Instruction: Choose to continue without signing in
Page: checkout
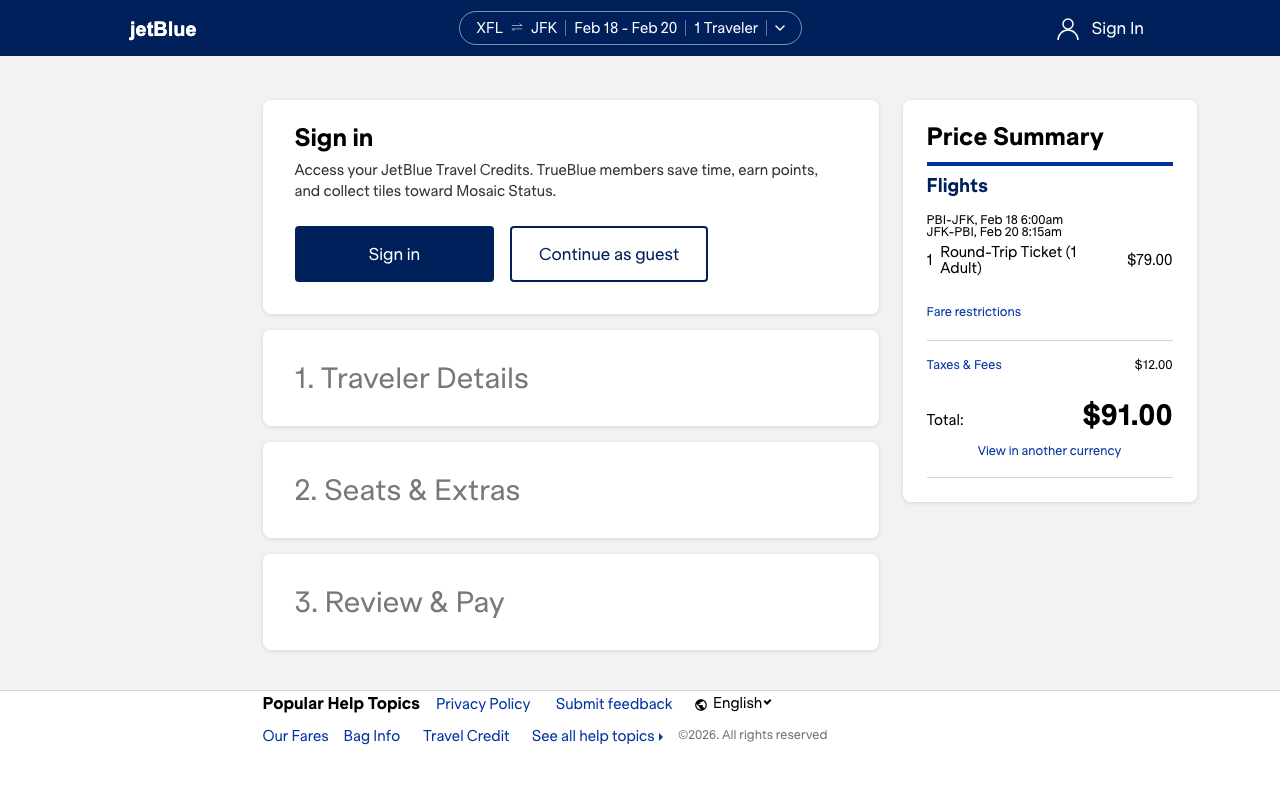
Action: click